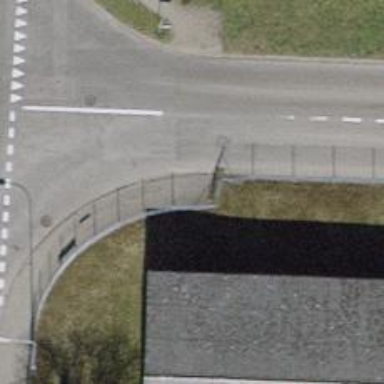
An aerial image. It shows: Kerb serving as barrier.